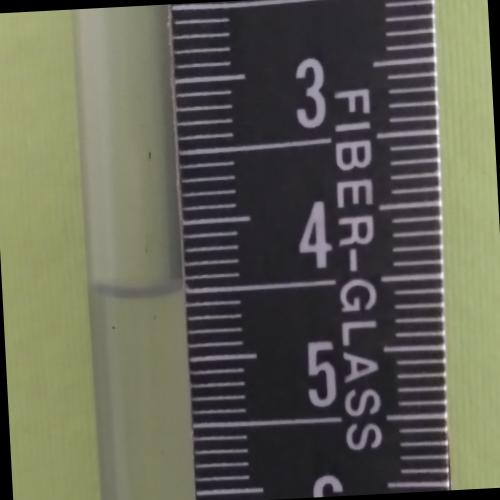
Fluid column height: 4.5 cm